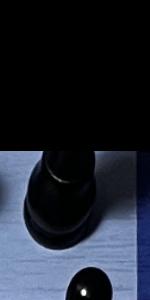
Label: King_Black